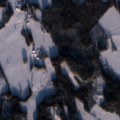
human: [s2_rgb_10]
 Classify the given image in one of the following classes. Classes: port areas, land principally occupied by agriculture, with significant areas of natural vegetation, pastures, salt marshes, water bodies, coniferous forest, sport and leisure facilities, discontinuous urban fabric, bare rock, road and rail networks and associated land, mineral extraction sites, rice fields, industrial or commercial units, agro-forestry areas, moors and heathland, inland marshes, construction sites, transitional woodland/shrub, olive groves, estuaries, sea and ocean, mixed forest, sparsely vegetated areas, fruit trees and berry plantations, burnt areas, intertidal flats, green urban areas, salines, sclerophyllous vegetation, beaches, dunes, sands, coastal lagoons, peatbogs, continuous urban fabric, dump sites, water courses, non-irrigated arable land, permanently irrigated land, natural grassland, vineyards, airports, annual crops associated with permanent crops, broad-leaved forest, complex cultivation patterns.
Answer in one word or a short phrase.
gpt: non-irrigated arable land, land principally occupied by agriculture, with significant areas of natural vegetation, coniferous forest, mixed forest, transitional woodland/shrub